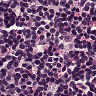
Metastatic tissue present: no